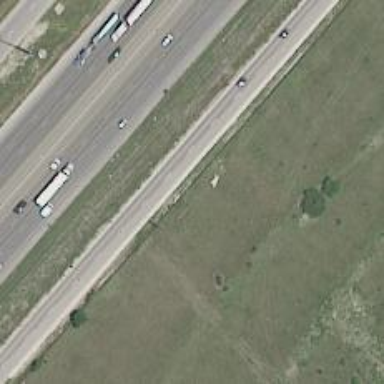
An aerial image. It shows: Secondary road with frontage road alongside.